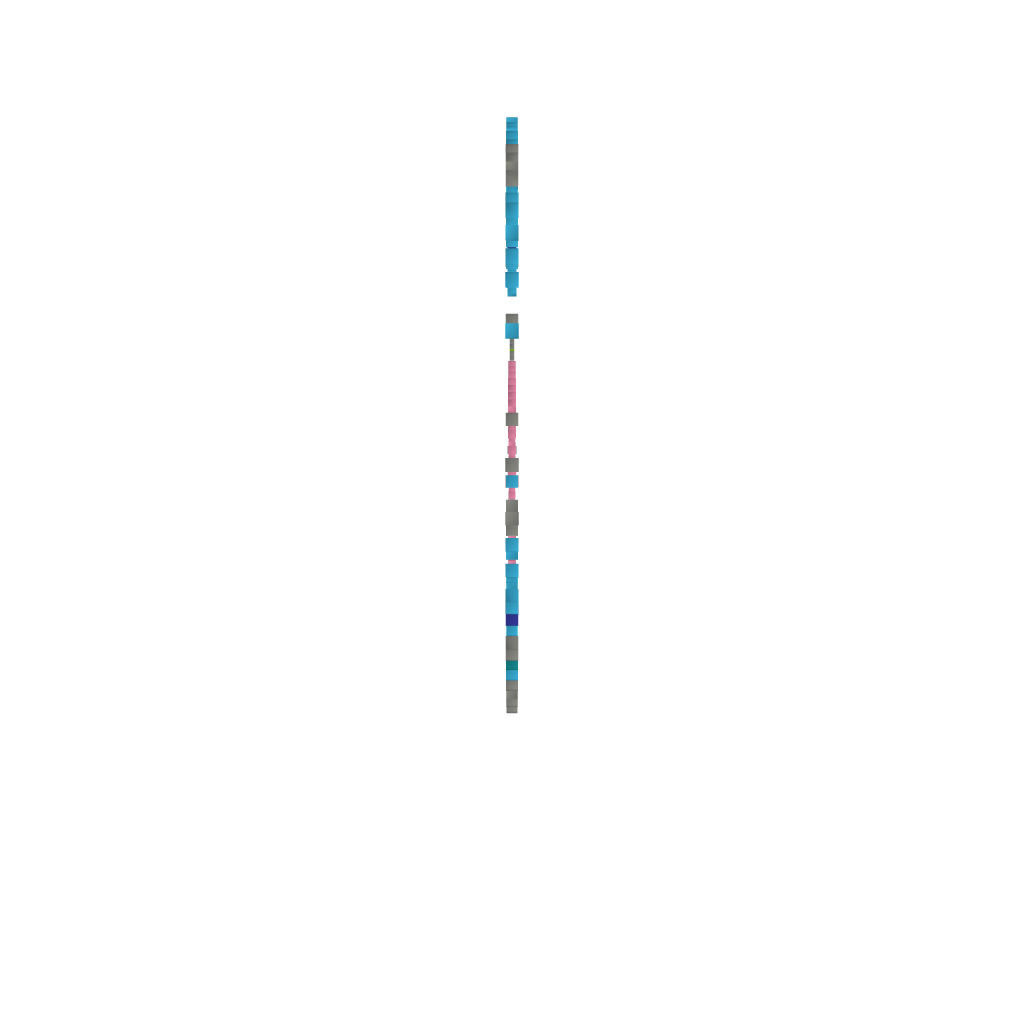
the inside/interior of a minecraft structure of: Google